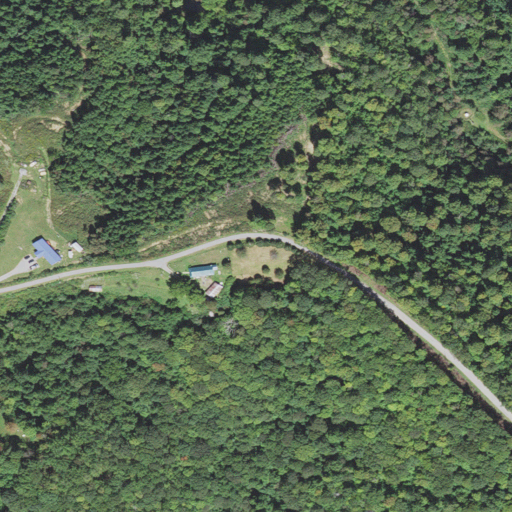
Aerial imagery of ridge(s) in West Virginia named Peak Ridge containing deciduous forest, open development, low intensity development, pasture, and medium intensity development